Question: I have the 'subl' command line tool installed in my machine (OS X 10.9.2). It works fine. But I need to know where it is. So I type:
'''
which subl
'''
in a Terminal window. But the behavior is as if the command did not exist.

As you can imagine, Googling "which command yields no output" is not very helpful.
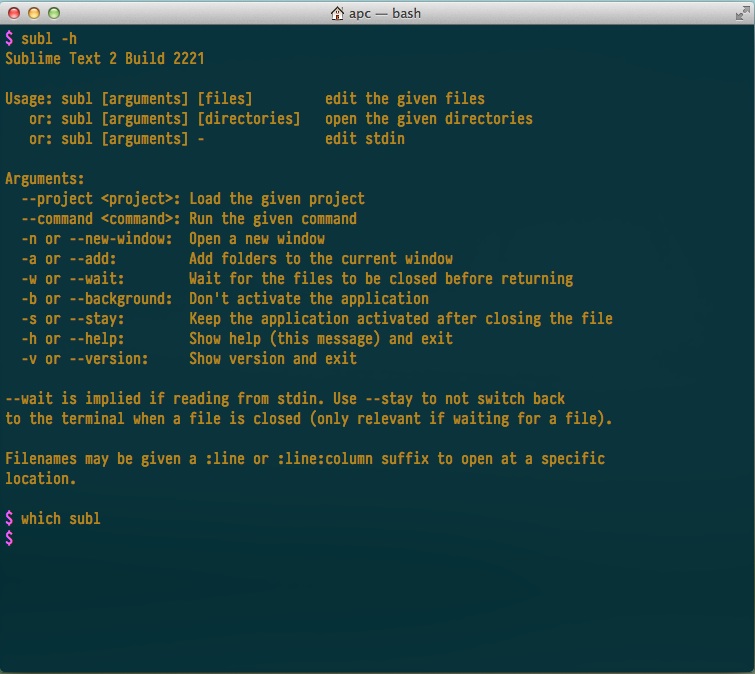
Answer: To find if something is an alias, a shell builtin, or an executable program, use 'type':
'''
# on my system
$ type dir
dir is aliased to 'ls -FaGl'
$ type pwd
pwd is a shell builtin
$ type du
du is /usr/bin/du
'''
It's faster than using an unindexed 'locate' command.